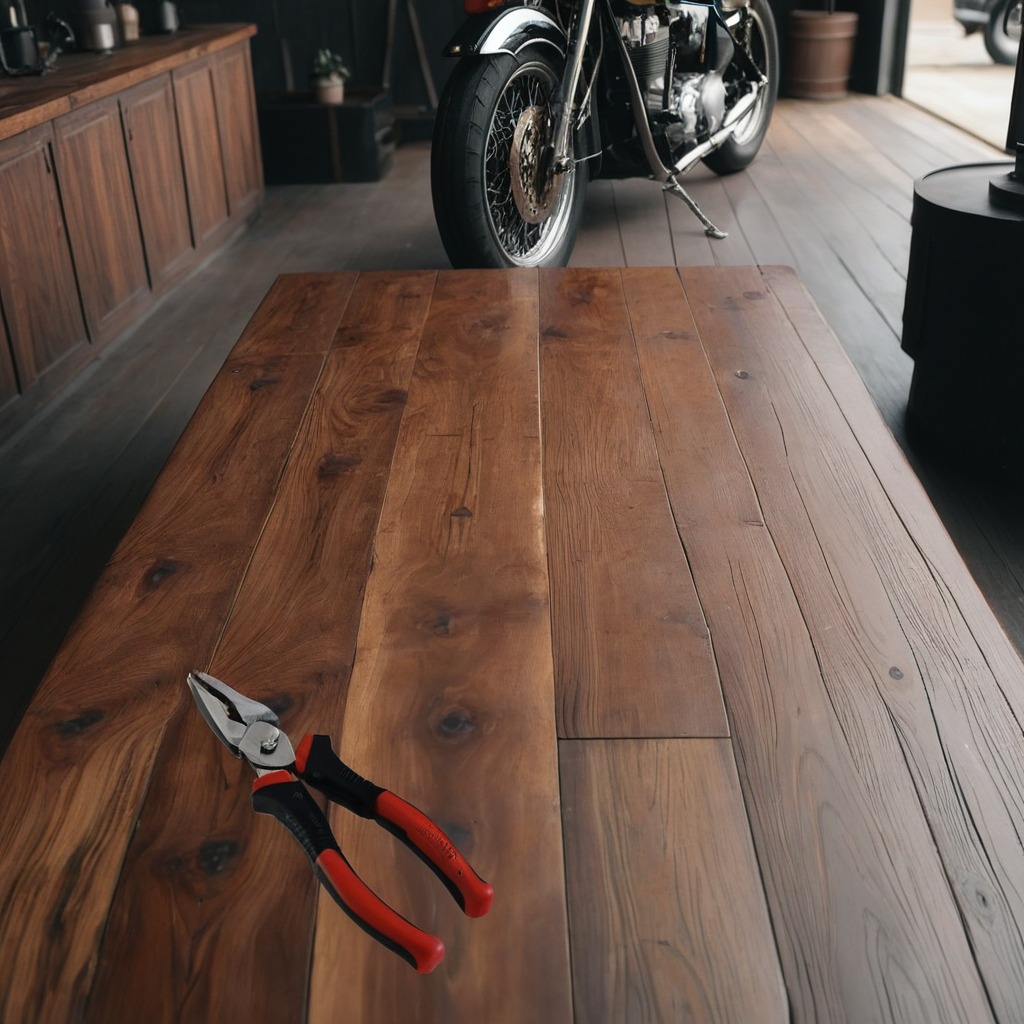
A plier is lying on the table in the garage.